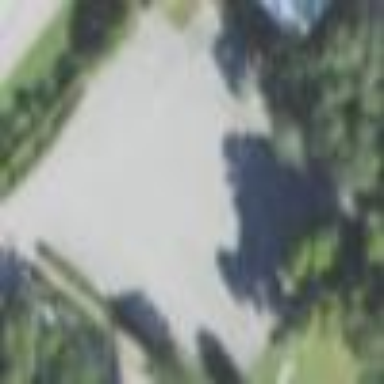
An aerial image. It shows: Parking area with surface.